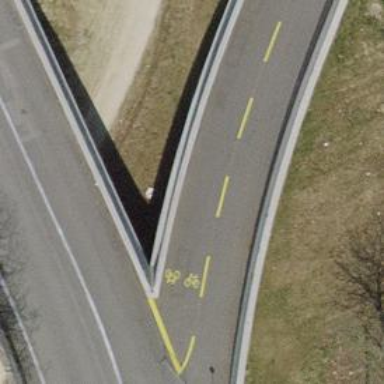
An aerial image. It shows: Pedestrian bridge with asphalt surface.